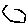
Label: hexagon